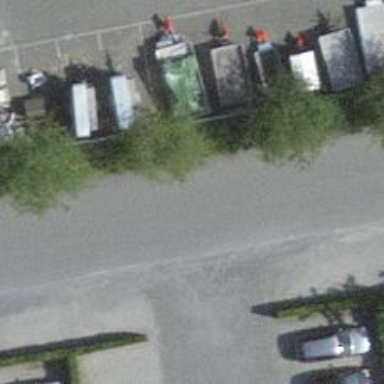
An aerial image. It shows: Parking aisle designated as service road.